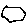
Label: hexagon